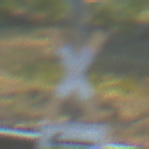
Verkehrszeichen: Andreaskreuz
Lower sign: RichtungsangabeDurchPfeile1
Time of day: SunriseSunset
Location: Outdoor (RoadRail)
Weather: Clear
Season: NotSpecified
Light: Natural